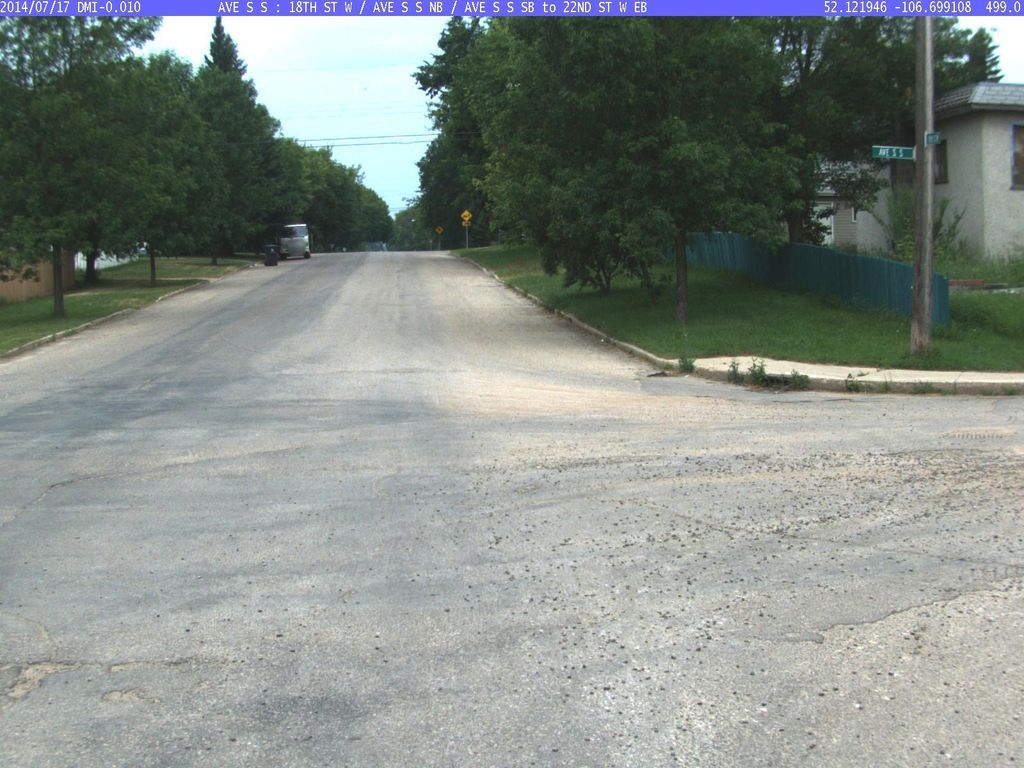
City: saskatoon